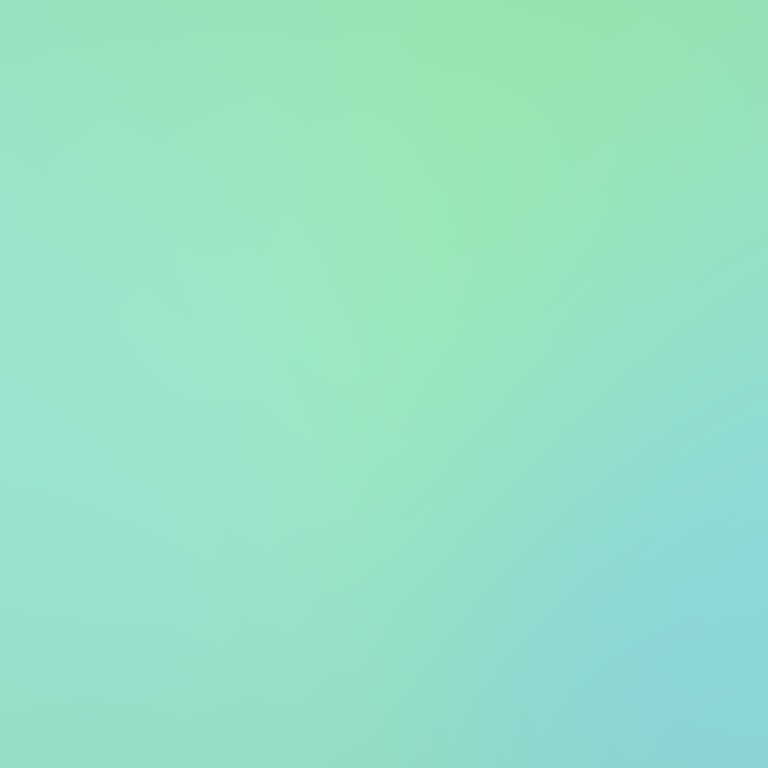
Abstract light effect, smooth gradient from soft green to light blue, calm atmosphere, diffuse light, no room, no furniture, no objects.